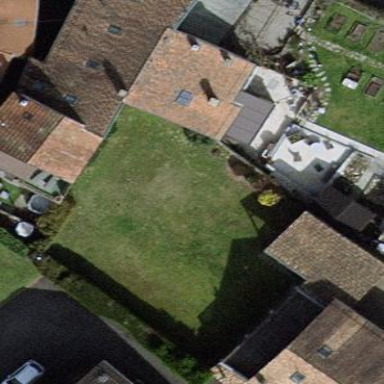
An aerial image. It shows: Garden enclosed by fence.